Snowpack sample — Snodgrass Mountain, Crested Butte, Colorado (2/4/25, 12:06 PM MST)
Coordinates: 38.923, -106.968
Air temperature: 35 °F
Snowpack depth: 80 cm
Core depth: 20 cm
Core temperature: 33.8 °F
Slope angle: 14°, slope face: 78°
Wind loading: low
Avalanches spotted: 0
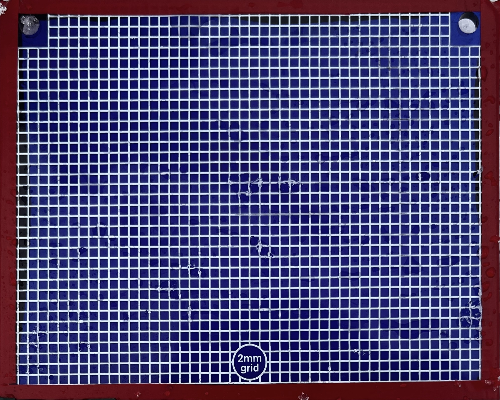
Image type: profile
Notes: No avalanches nearby, unusually warm weather for the last month reported by residents, Collected 25 yards from treeline